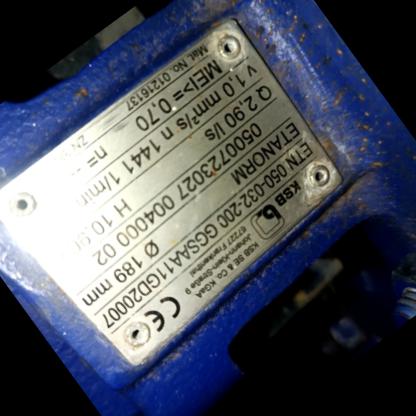
Klasa: tabliczka-znamionowa